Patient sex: F
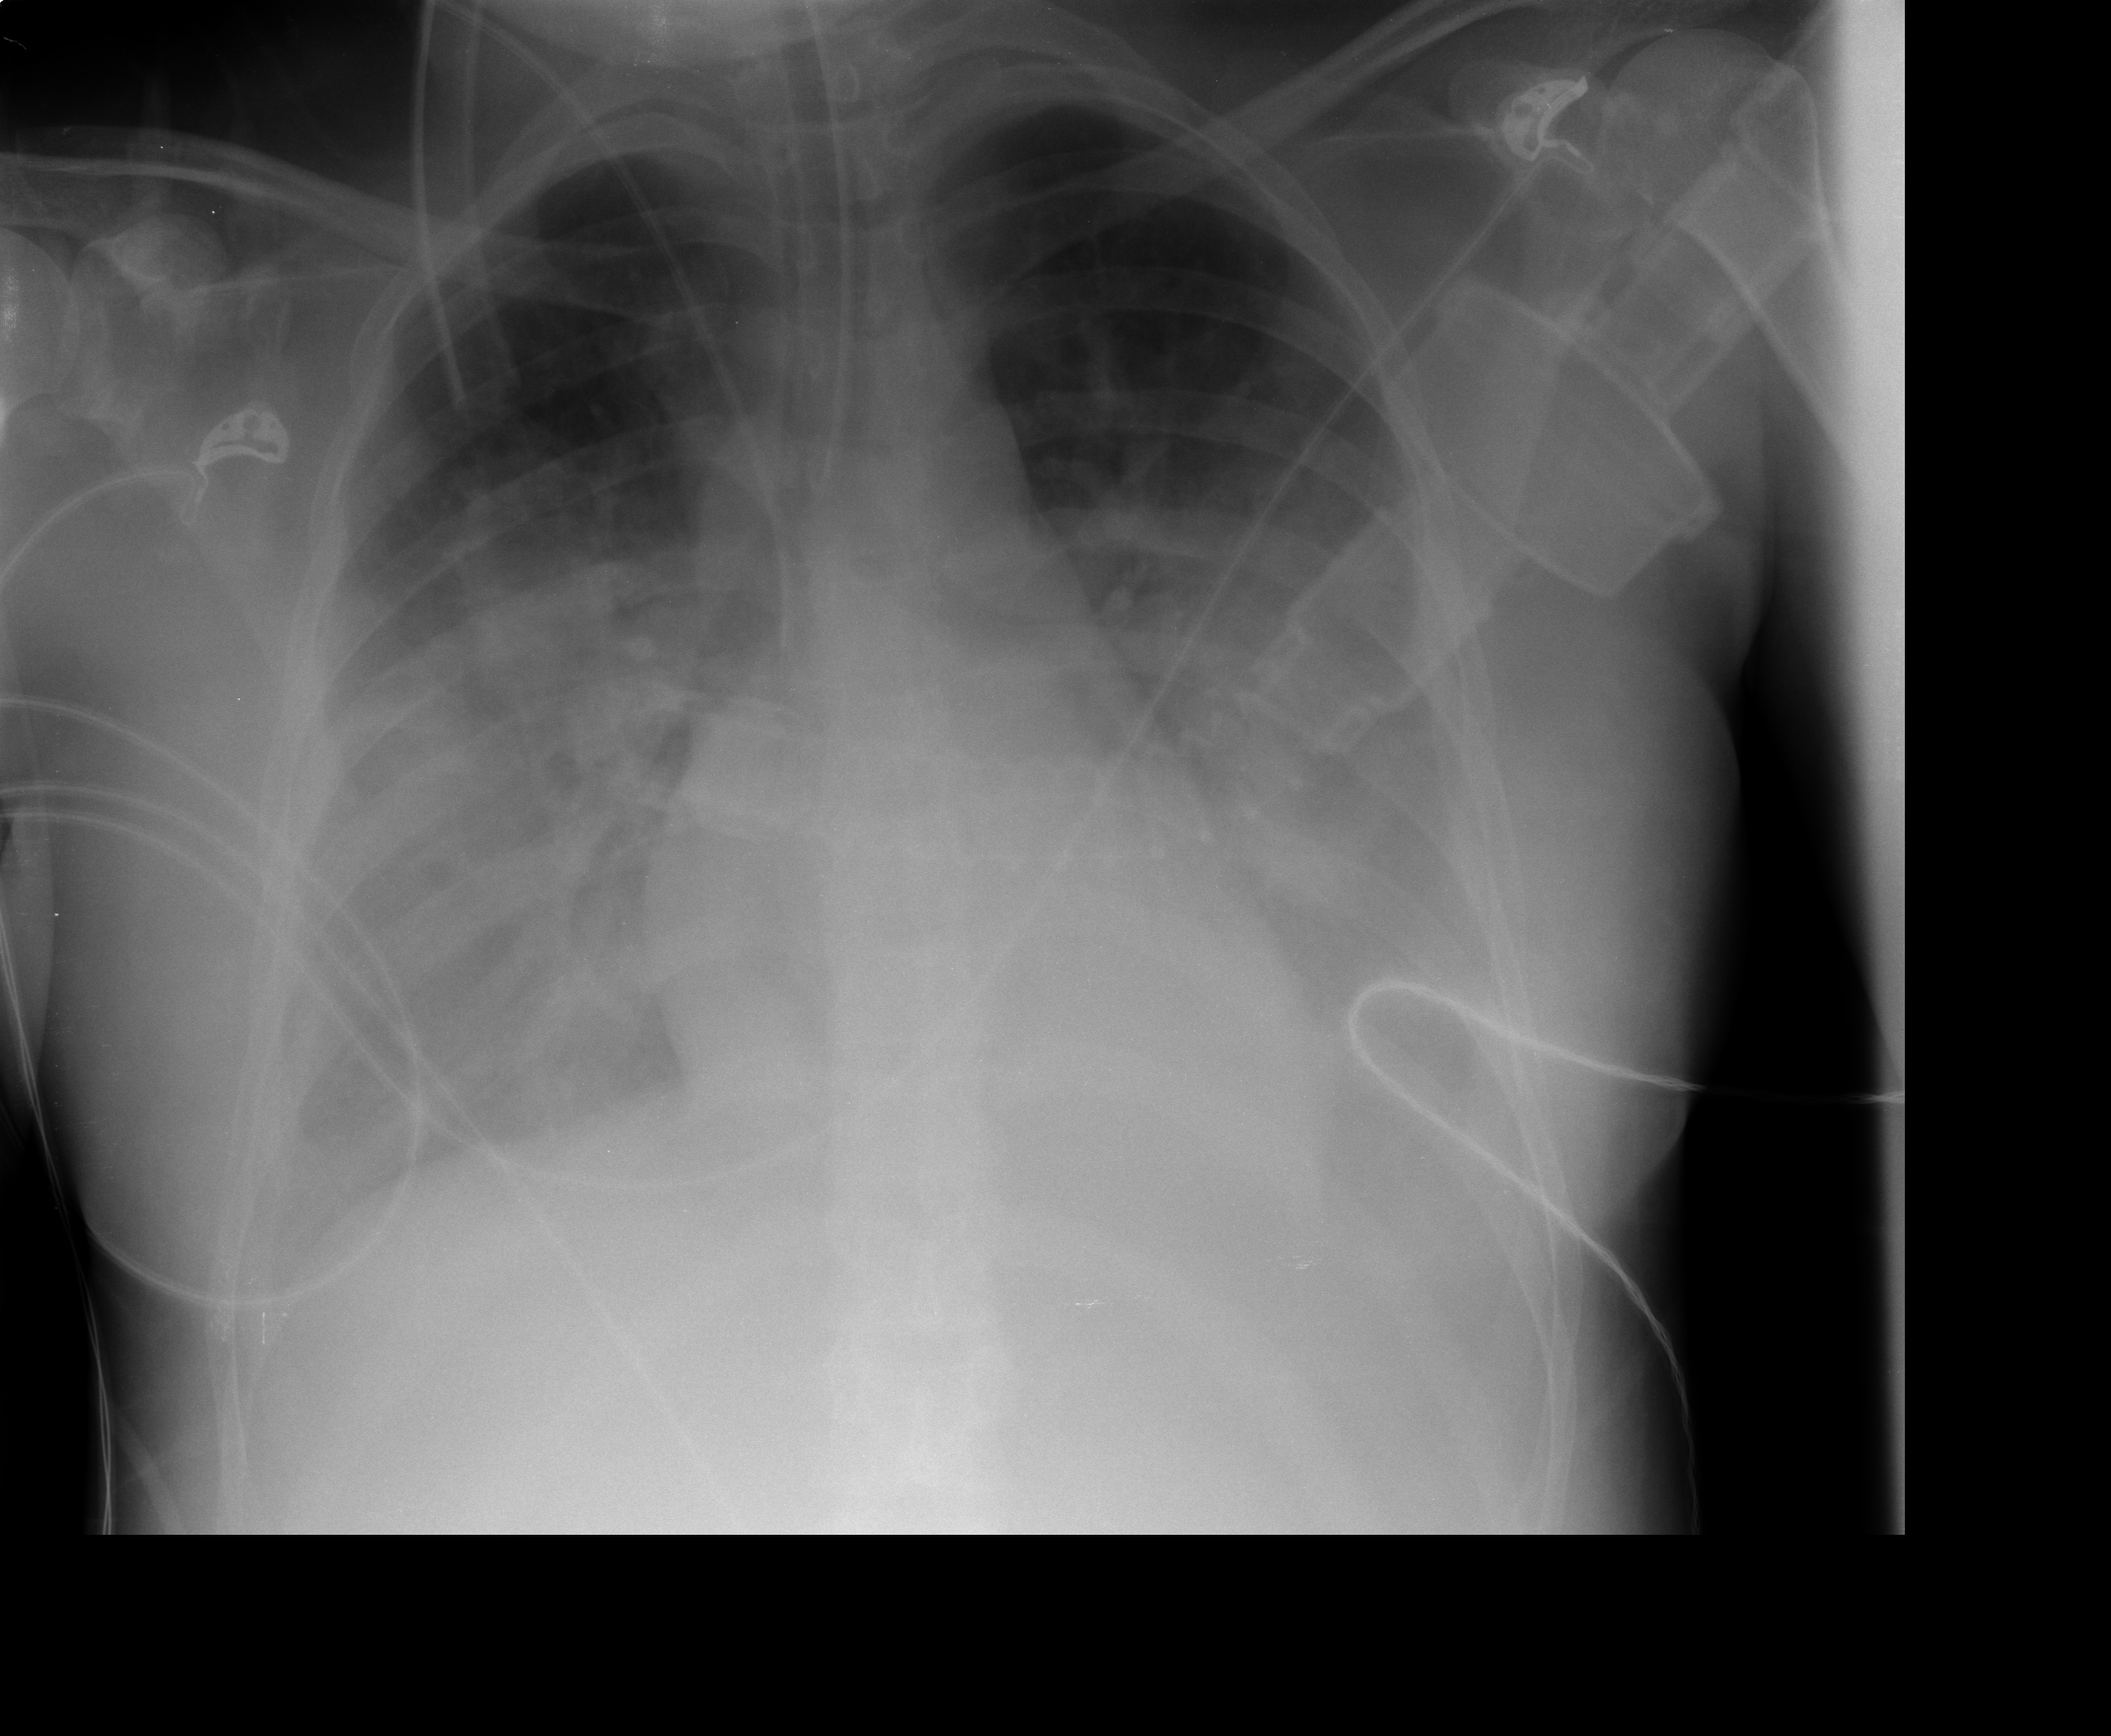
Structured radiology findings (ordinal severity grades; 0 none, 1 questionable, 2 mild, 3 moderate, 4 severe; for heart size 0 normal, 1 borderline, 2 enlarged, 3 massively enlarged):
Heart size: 0
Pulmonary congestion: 0
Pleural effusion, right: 2
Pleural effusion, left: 2
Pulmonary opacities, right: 2
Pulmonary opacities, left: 2
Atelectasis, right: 2
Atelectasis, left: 2